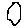
Label: hexagon